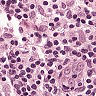
Metastatic tissue present: no